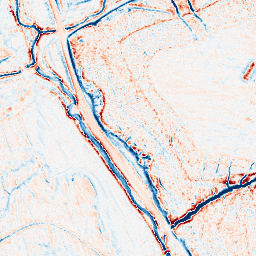
Category: edge_preserving
Decomposition family: anisotropic_diffusion
Decomposition parameters: iterations: 20
kappa: 100
gamma: 0.1
Upsampling method: quintic
Upsampling parameters: scale: 4
Upsampling scale: 4